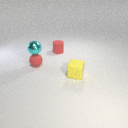
small red rubber sphere to the left of small red rubber cylinder